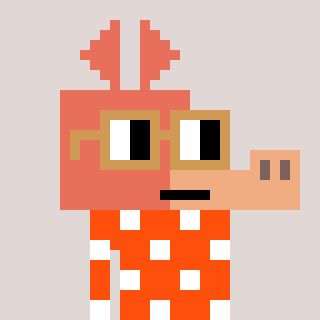
a pixel art character with square brown glasses, a aardvark-shaped head and a orange-colored body on a warm background